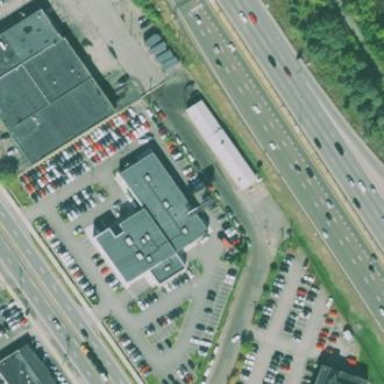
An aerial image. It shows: Retail building with car shop.